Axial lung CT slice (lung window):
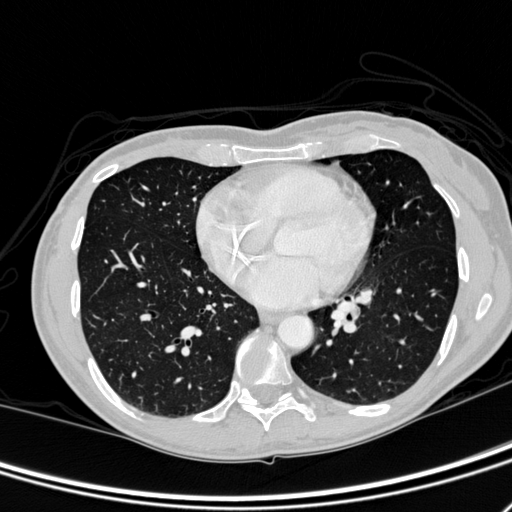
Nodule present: no